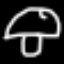
Label: mushroom